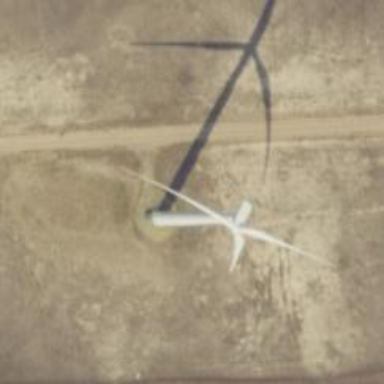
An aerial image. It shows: Wind generator using horizontal axis wind turbines.